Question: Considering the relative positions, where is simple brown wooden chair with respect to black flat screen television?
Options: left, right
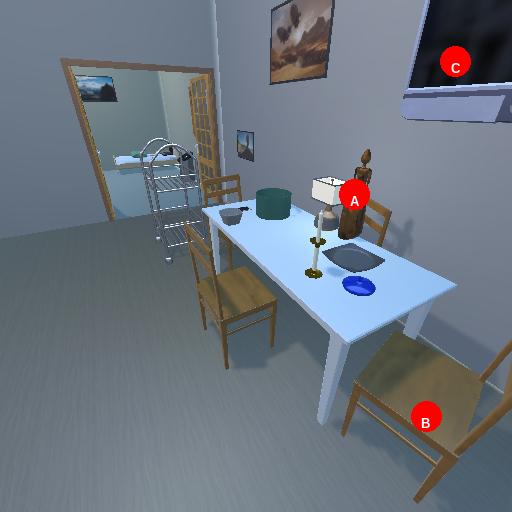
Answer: left